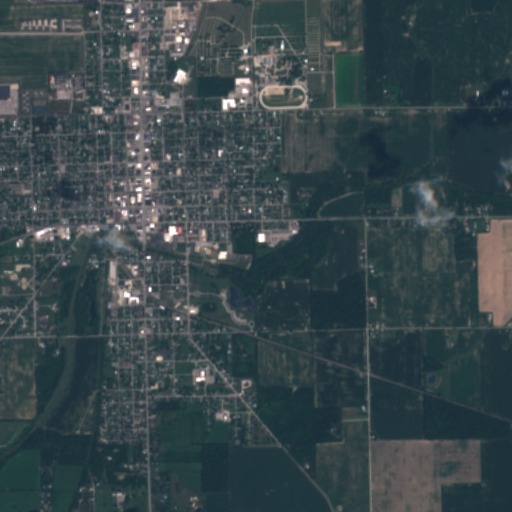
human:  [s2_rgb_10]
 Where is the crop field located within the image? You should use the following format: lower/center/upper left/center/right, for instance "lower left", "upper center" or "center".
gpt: The crop field is located in the upper left of the image.
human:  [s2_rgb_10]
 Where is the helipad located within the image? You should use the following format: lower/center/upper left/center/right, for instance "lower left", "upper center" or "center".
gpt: The helipad is located in the upper left of the image.
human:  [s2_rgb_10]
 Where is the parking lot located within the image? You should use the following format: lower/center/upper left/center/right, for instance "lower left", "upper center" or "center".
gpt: The parking lot is located in the center left of the image.
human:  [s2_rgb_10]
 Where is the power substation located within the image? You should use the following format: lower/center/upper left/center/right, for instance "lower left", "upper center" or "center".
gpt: The power substation is located in the center left of the image.
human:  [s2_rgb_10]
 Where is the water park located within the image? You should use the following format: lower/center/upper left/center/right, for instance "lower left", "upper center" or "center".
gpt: The water park is located in the center of the image.
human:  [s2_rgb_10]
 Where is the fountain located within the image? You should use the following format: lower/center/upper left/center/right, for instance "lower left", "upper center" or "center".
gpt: The fountain is located in the center left of the image.
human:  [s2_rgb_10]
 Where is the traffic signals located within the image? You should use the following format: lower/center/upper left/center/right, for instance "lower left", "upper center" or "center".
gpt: The traffic signals is located in the upper left of the image.
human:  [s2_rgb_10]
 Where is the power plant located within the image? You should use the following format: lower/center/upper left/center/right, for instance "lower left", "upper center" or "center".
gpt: There is no power plant in the image.